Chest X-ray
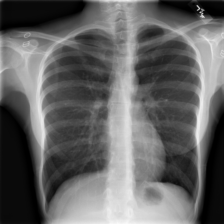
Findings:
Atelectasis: negative
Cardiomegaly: negative
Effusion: negative
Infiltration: negative
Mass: negative
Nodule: negative
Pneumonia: negative
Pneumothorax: negative
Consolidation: negative
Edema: negative
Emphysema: negative
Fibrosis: negative
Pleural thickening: negative
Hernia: negative